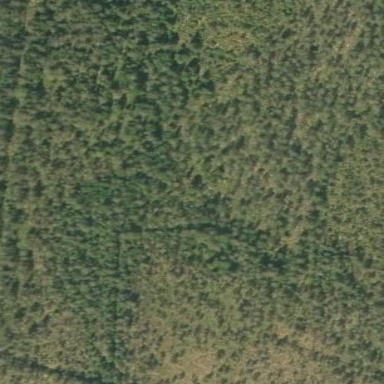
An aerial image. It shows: Woodland with needle-leaved trees.